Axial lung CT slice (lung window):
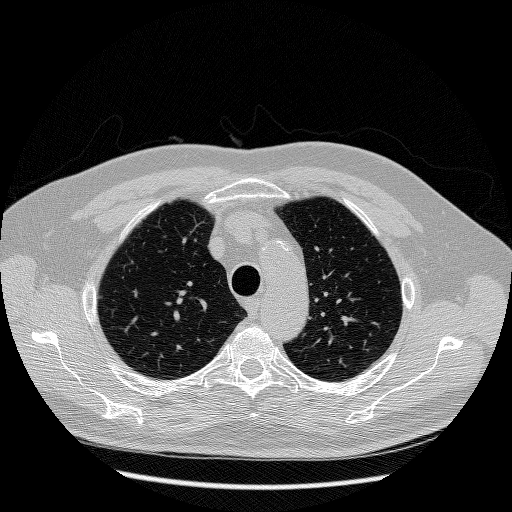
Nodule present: no